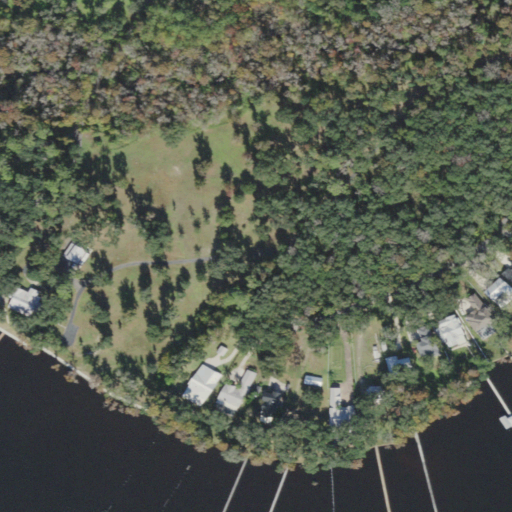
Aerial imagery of cape in Florida named Florence Point containing evergreen forest, woody wetlands, open water, open development, herbaceous wetlands, grassland, mixed forest, and medium intensity development